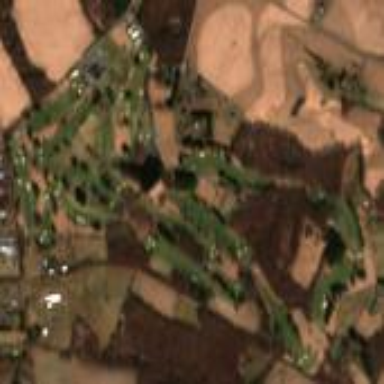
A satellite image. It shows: Golf course surrounded by greenery.